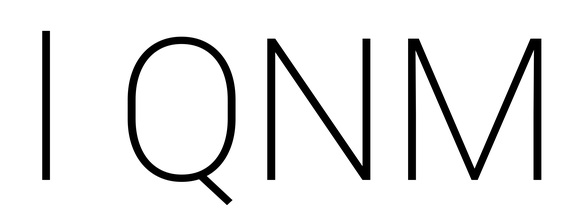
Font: Roboto_ExtraLight